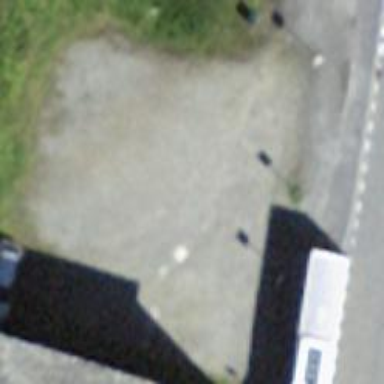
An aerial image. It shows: Parking area with surface.